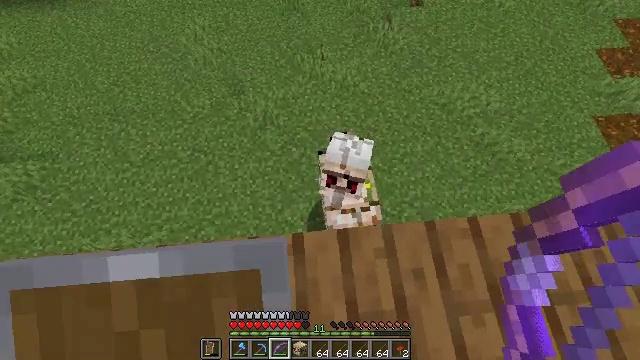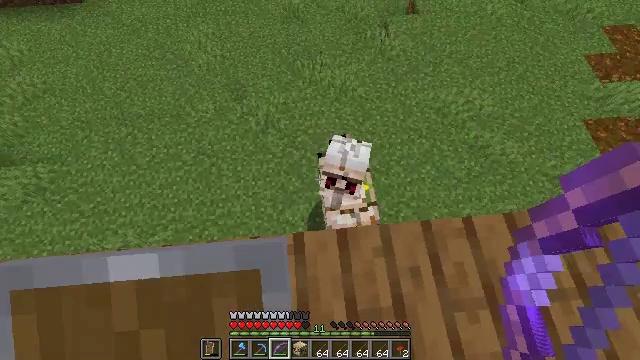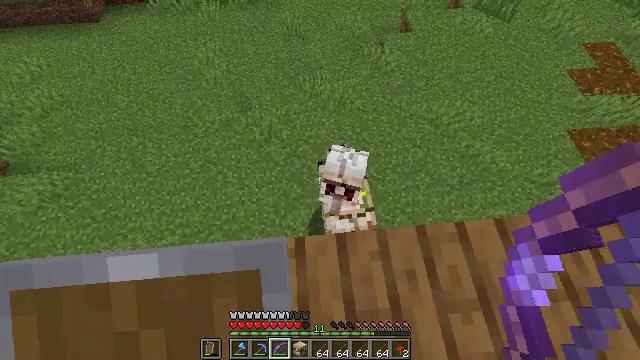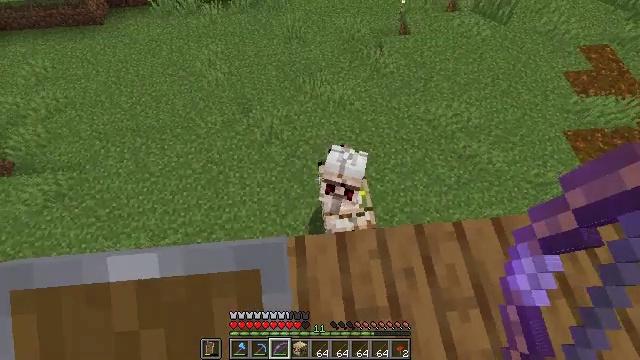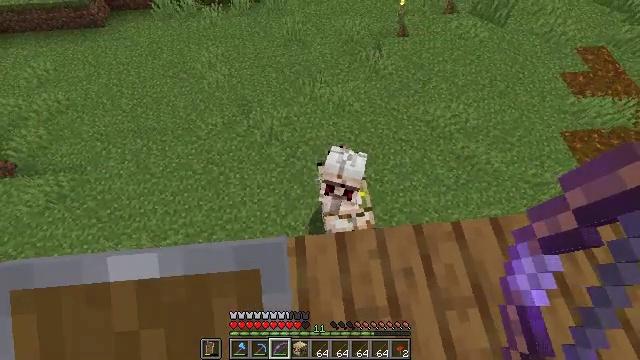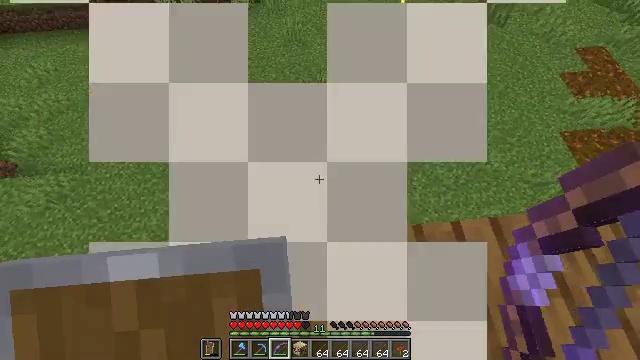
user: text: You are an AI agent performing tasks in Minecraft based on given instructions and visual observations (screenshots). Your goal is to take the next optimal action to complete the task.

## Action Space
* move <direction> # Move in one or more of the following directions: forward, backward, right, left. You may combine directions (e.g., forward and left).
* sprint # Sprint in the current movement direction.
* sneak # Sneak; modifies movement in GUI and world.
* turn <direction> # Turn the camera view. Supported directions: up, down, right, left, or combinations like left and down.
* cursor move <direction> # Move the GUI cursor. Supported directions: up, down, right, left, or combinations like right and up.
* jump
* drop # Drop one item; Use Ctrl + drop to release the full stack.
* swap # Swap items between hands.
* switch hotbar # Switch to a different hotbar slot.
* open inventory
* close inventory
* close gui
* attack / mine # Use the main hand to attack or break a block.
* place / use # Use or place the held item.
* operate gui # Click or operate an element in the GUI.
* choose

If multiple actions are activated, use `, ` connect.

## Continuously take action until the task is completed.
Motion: motion action
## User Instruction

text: Destroy the guardian.
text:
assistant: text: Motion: no_op
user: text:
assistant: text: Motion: turn up
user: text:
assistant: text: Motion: no_op
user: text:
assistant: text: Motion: no_op
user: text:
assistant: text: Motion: no_op
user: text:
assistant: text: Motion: no_op